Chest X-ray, PA view. Patient: 57 years old, sex M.
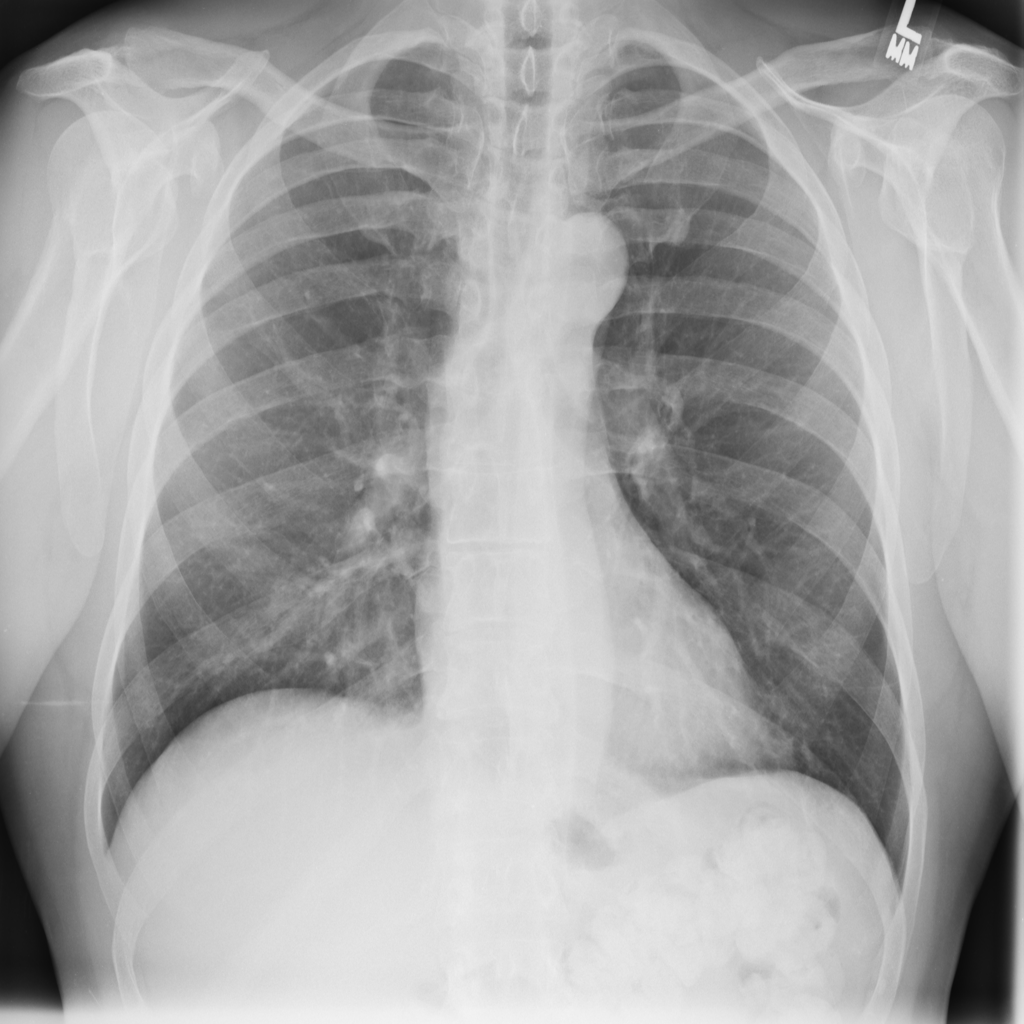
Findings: No Finding